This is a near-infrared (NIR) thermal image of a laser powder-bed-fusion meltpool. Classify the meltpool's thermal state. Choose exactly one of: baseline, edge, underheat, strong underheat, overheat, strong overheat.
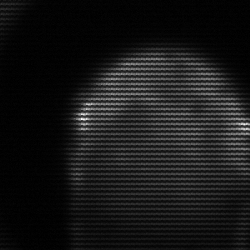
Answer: edge